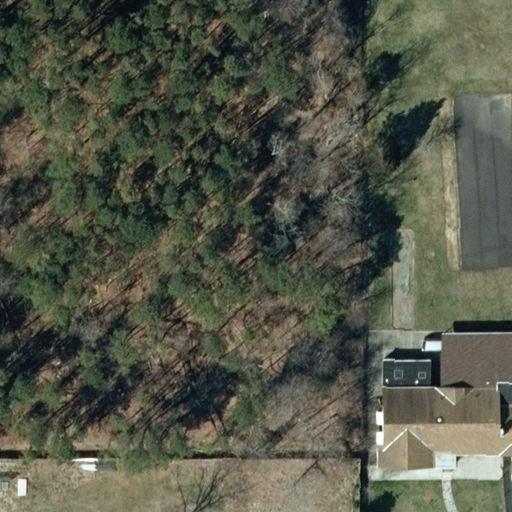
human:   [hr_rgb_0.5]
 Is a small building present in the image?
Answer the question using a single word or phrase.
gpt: no

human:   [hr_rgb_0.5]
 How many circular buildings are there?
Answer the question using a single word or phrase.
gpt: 0

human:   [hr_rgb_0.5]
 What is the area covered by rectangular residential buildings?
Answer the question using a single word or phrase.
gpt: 0m2

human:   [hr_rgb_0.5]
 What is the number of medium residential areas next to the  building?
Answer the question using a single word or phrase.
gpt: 0

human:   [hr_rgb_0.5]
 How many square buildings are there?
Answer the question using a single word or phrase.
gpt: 0

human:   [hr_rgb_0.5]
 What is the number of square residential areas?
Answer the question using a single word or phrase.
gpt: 0

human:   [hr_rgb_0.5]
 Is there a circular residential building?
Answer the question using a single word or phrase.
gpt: no

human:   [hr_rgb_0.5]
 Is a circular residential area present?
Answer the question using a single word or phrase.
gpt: no

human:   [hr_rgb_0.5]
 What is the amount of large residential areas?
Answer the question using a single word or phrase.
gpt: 1

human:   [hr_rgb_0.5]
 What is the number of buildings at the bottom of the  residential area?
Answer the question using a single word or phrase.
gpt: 0

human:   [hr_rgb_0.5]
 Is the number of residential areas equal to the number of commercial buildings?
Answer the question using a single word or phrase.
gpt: no

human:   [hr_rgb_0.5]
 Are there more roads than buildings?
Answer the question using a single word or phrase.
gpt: no

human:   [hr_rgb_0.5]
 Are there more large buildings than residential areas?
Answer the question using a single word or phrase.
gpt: no

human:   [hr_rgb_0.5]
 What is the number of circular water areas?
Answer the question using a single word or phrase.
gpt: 0

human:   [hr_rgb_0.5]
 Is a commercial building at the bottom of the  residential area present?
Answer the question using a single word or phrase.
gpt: no

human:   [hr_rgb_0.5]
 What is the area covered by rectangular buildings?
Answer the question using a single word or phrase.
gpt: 0m2

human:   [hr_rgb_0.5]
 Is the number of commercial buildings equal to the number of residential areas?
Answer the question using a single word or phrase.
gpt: no

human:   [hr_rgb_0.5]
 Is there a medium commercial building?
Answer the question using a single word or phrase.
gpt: no

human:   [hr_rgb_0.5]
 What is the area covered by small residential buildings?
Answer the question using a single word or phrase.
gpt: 0m2

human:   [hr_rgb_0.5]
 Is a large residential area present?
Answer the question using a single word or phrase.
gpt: yes

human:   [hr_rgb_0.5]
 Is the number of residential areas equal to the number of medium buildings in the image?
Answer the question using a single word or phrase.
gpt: no

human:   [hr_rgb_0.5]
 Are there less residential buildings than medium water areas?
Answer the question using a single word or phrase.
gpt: no

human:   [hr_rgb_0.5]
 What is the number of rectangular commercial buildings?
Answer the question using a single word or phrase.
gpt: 0

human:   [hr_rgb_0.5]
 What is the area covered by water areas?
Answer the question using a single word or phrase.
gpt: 0m2

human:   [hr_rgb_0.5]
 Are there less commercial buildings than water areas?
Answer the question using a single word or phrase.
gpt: no

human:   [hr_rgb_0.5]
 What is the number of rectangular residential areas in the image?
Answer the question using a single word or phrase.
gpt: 1

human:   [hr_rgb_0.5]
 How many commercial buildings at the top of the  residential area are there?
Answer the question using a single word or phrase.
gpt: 0

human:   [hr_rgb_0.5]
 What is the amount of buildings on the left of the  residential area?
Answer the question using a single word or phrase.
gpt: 1

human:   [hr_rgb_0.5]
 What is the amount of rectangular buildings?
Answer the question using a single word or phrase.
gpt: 0

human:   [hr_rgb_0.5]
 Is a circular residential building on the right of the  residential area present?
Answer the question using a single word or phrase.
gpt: no

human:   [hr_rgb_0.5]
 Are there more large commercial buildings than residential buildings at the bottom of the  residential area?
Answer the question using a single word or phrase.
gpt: no

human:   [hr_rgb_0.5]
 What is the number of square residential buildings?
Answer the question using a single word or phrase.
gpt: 0

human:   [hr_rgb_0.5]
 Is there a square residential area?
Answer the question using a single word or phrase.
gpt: no

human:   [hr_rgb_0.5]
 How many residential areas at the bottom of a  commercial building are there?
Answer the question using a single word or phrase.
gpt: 0

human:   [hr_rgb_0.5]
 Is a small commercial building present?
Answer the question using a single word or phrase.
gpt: no

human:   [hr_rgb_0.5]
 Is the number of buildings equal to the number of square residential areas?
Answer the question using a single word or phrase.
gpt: no